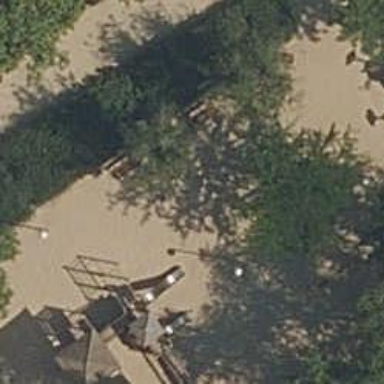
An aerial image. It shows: Fitness station in leisure land.